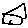
Label: house